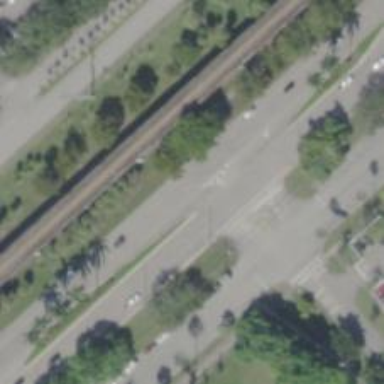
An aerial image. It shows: Trunk link highway.